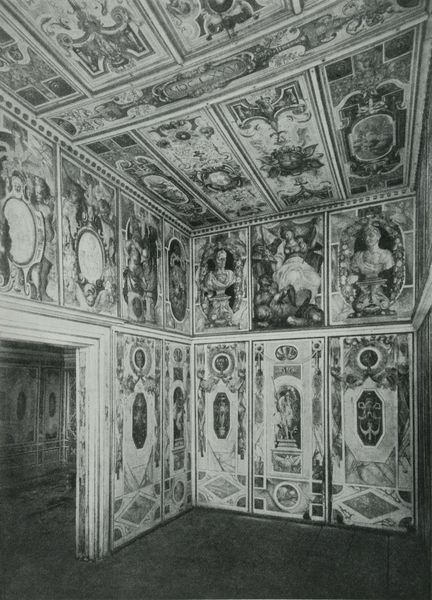
Titel: sog. Lauschkabinett
Standort: Landshut
Institution: Burg Trausnitz
Schlagwörter: gemälde, schatten, weiß, menschen, blumen, grau, licht, marmor, männer, raum, schwarz, tür, zeichnung, zimmer, schloss, malerei, muster, ornament, teppich, wand, architektur, barock, rahmen, stein, bildnis, innenraum, portrait, porträt, felder, boden, gold, interieur, decke, personen, pflanzen, rokoko, oval, rund, schrift, bilder, ecke, italien, formen, saal, figuren, dekoration, tapete, karten, detail, büste, dekor, ornamente, verzierung, wandgemälde, wandmalerei, türrahmen, nebenraum, stuck, durchgang, innenansicht, tor, galerie, foto, fotografie, photographie, rechtecke, wände, fussboden, eingang, offen, medaillon, palast, palazzo, porträts, form, schwarzweiss, räume, türstock, bildnisse, portraits, architrav, photo, wappen, wandbilder, sturz, fresken, vatikan, kassetten, deckengemälde, fresko, kabinett, büsten, emblem, fotographie, szenen, zeichnungen, nebenzimmer, deckenmalerei, wandvertäfelung, rähm, festsaal, medaillons, säle, klassizzismus, tafeln, wandbemalung, frsko, grotesken, bildfelder, tapeziert, tableau, stucco pinto, stucco finto, kasseten, camera, aufname, faur, stiuc, tablar, tablare, wandvertäfelungen, gemmälde, mittenzentriert